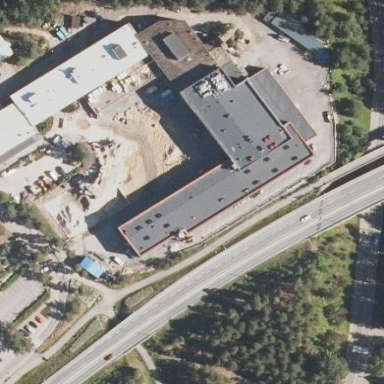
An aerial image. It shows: School building.